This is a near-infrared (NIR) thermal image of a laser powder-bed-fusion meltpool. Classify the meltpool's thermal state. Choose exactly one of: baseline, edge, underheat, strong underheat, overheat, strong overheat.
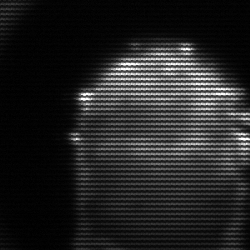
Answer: baseline